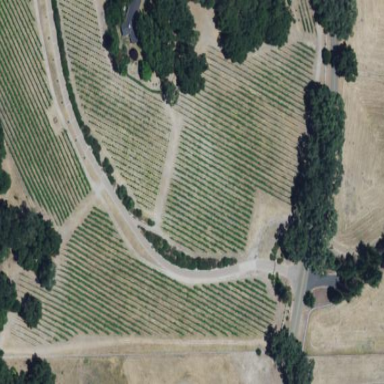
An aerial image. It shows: Vineyard with grape crops.